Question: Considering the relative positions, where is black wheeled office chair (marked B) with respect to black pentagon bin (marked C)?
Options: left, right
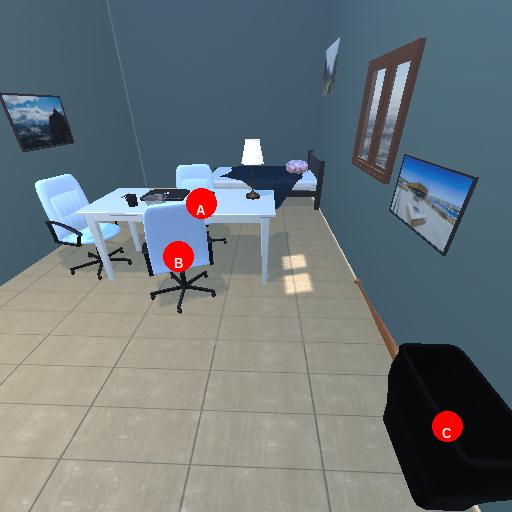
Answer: left